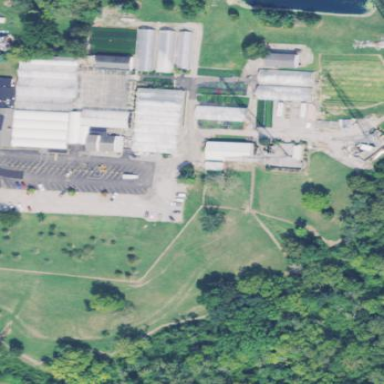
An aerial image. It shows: Area dedicated to greenhouse horticulture.